Question: Count the number of objects in the diagram.
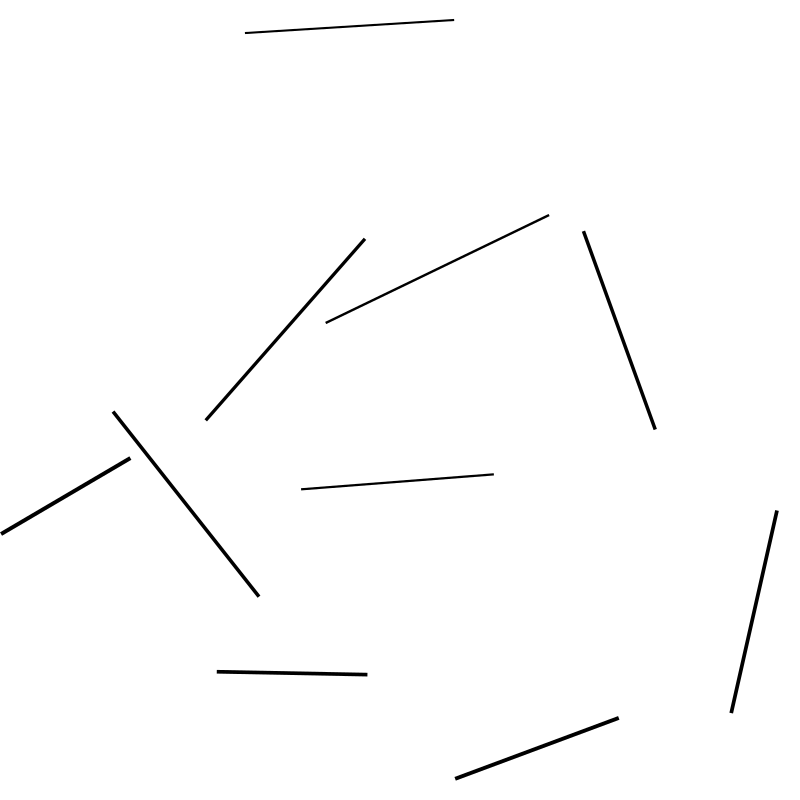
Answer: 10